Aerial crown-view tile of a tropical tree (Barro Colorado Island, Panama), acquired 20250217:
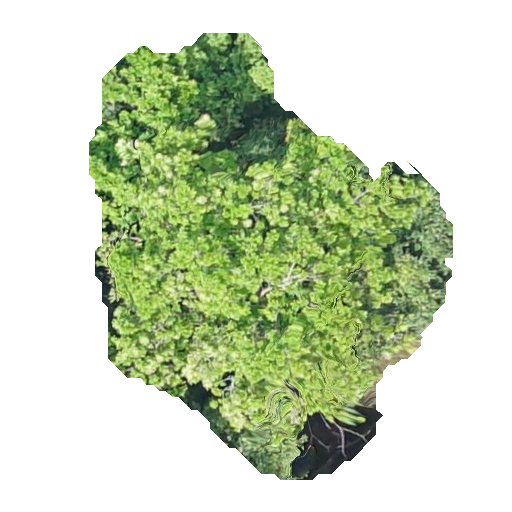
Species: Anacardium excelsum
GBIF accepted scientific name: Anacardium excelsum
Crown area: 158.888 m²